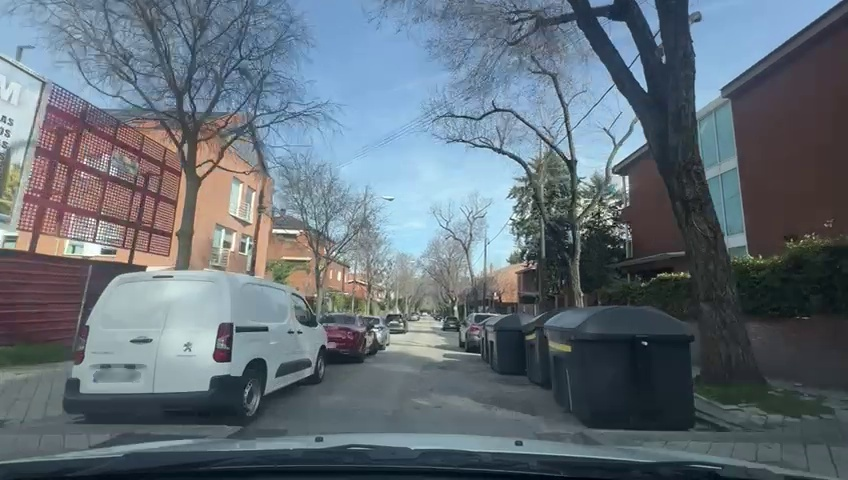
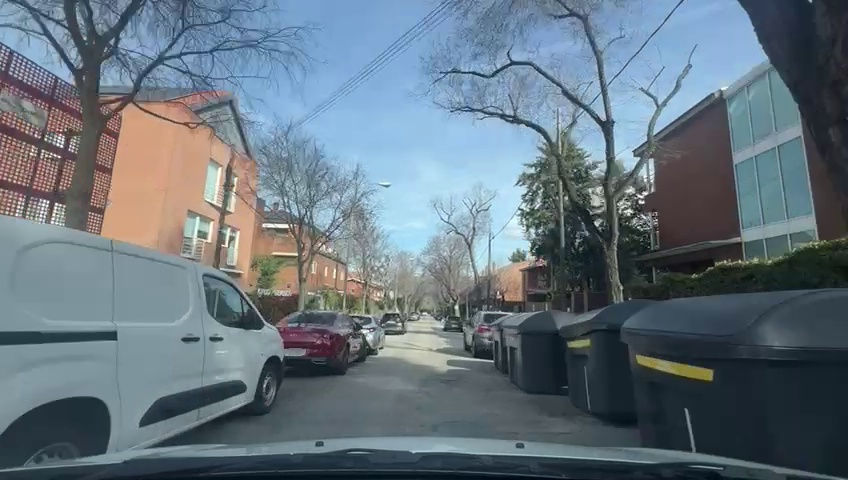
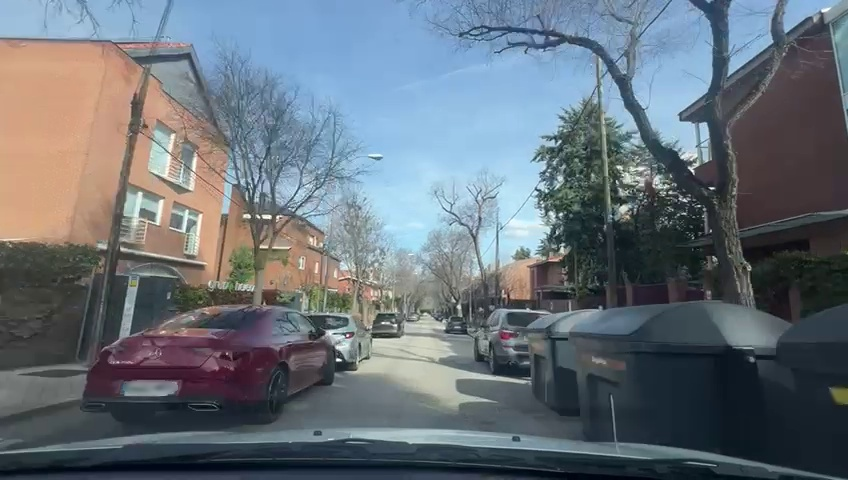
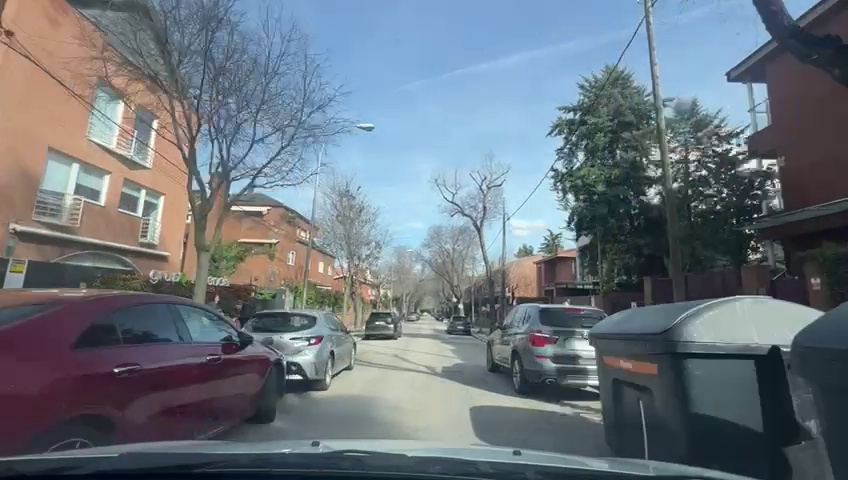
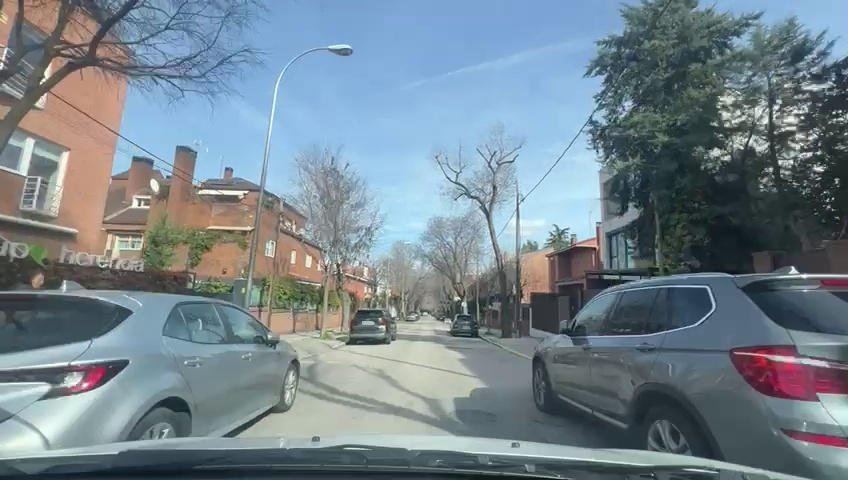
Situation: Lateral parked car
Question: Are vehicles present on the right side of the ego lane?
Answer: Yes
Reasoning: There are parked cars in the right side of the ego lane

Situation: Lateral parked car
Question: Are vehicles parked parallel or perpendicular to the roadway near the ego lane?
Answer: Yes
Reasoning: There are parallel parked cars

Situation: Lateral parked car
Question: Does the environment indicate an urban road where curbside parking is permitted?
Answer: Yes
Reasoning: There are red buildings alongside garbage containers that clearly indicate we are in a urban road

Situation: Lateral parked car
Question: Is the ego vehicle traveling in a middle lane with traffic lanes on both sides?
Answer: No
Reasoning: The car is not travelling in a lane with traffic in both sides.

Situation: Lateral parked car
Question: Are vehicles present on the left side of the ego lane?
Answer: Yes
Reasoning: There are vehicles present on the left side of the ego lane parallelly parked